Interaction volume radius: 10 \u00c5
Interaction volume height: 40 \u00c5
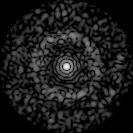
Disorder parameter: 0.8295